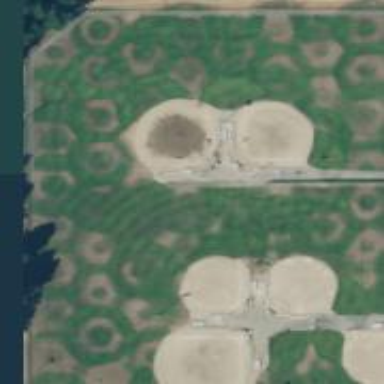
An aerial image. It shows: Baseball pitch for leisure land.